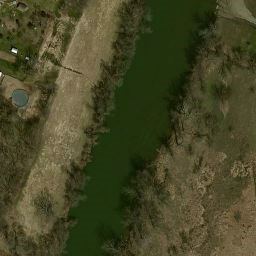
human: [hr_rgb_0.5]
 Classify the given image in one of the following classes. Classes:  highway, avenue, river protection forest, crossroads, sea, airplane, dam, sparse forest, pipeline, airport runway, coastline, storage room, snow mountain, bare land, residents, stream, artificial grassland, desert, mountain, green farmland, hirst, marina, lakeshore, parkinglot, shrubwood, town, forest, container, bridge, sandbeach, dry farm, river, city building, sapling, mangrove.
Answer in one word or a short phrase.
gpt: river